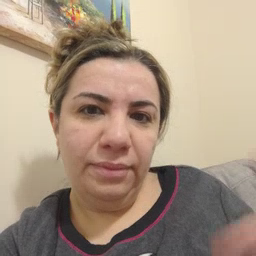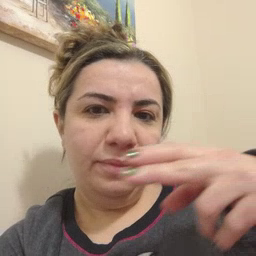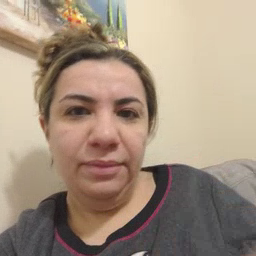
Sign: cut